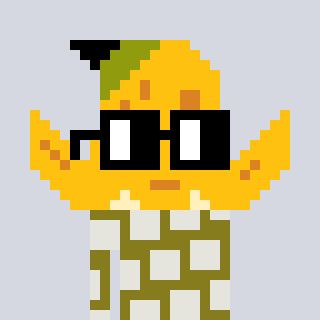
a pixel art character with square black glasses, a banana-shaped head and a gunk-colored body on a cool background